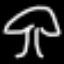
Label: mushroom